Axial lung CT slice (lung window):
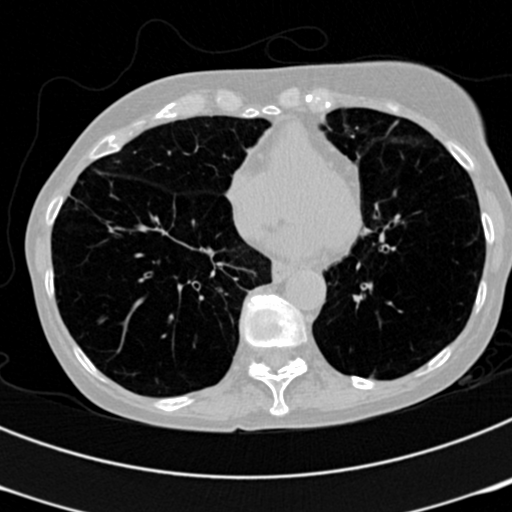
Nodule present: no